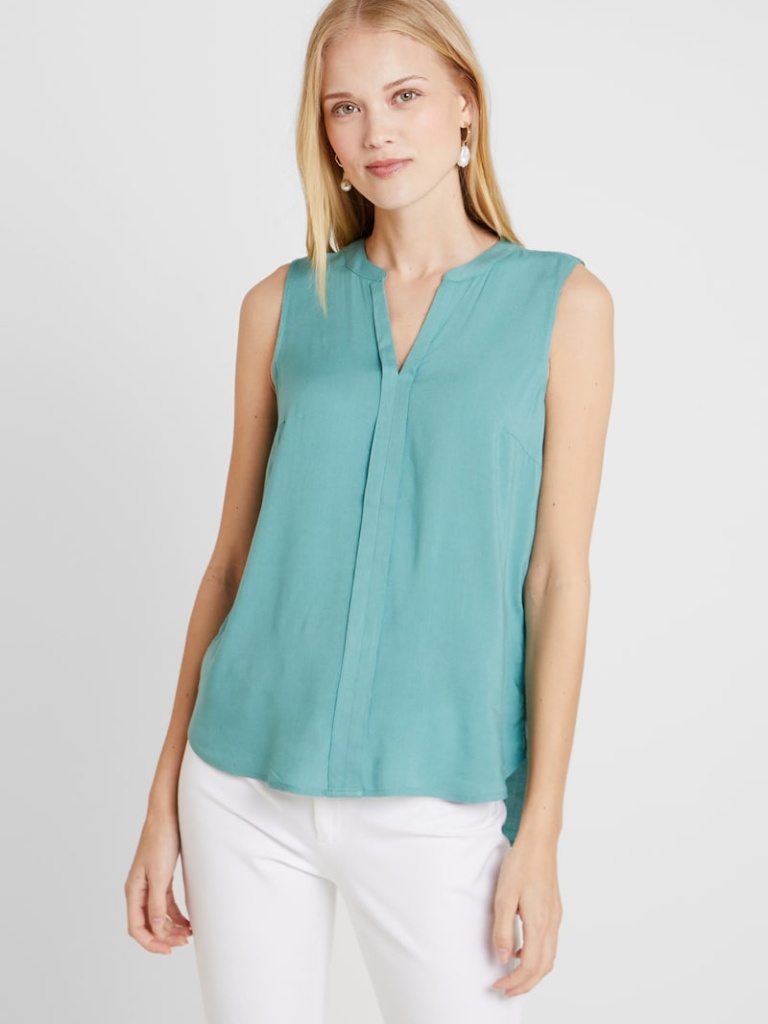
cotton relaxed sleeveless hip length Untucked v-neck tank